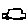
Label: car